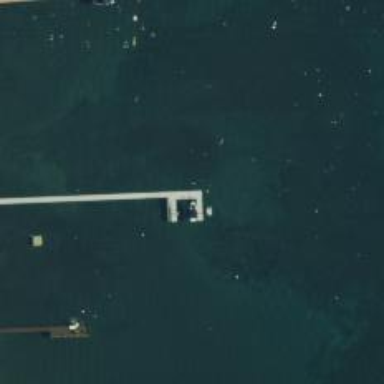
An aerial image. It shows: Man-made pier.